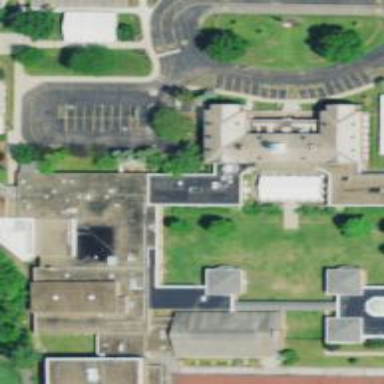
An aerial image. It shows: School.